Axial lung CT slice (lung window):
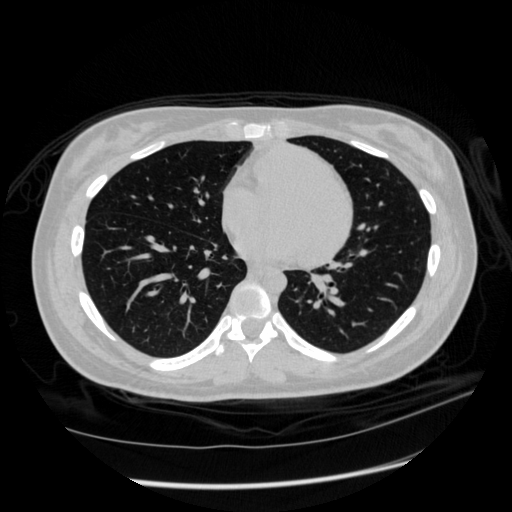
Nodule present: no